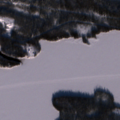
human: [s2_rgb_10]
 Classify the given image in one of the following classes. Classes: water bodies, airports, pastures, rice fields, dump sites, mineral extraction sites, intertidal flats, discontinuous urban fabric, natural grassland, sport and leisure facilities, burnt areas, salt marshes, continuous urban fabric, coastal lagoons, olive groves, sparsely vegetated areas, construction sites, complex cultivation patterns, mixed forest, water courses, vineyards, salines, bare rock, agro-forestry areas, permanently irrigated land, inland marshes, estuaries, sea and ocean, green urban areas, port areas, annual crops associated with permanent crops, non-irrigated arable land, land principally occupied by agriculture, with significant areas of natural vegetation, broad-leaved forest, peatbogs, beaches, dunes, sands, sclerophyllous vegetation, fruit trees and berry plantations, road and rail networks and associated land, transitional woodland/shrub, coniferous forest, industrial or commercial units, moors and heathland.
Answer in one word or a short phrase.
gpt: coniferous forest, mixed forest, transitional woodland/shrub, water bodies